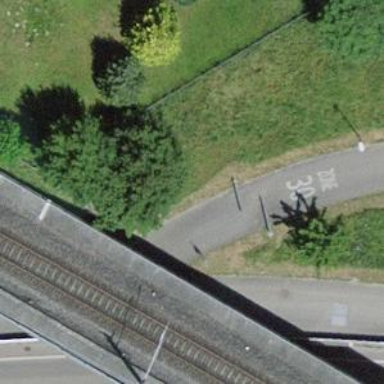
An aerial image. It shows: Cycle barrier.